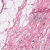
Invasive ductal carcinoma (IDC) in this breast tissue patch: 0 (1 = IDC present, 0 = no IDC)